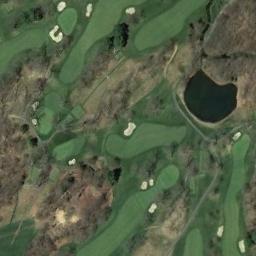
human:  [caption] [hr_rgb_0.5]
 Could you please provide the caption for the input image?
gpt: There are a few sand pits and paths on the large lawn on the golf course, And many withered trees and a lake .

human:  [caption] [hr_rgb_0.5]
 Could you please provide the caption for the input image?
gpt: The golf course has some fairways, Barrier trees, Sandpits and a rough is also in the golf course .

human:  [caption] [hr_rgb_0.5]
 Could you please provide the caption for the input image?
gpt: There are five bunkers in this area, Two winding paths and a small river .

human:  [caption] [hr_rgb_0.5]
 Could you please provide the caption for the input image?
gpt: There is a lake beside the golf course .

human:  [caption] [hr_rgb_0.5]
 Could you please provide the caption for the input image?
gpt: There are many bunkers and a lake on the golf course .